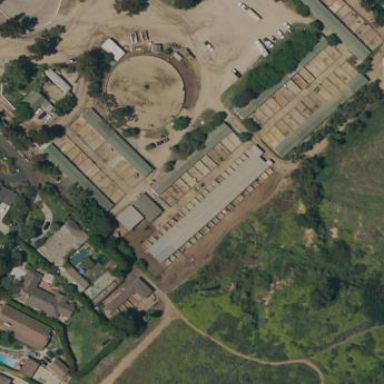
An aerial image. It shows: Stable.